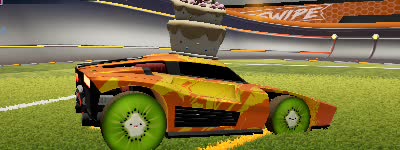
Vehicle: breakout